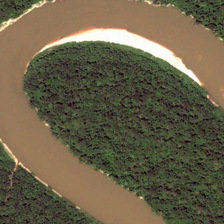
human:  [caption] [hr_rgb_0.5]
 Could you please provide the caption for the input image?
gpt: many green trees are in two sides of a curved yellow river .

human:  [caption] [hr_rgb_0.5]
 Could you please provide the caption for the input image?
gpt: many green trees are in two sides of a curved yellow river .

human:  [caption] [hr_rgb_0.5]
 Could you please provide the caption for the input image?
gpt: many green trees are in two sides of a curved yellow river .

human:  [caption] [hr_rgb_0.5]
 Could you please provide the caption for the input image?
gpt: many green trees are in two sides of a curved yellow river .

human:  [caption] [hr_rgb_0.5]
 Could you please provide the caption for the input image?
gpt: many green trees are in two sides of a curved yellow river .